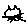
Label: cat